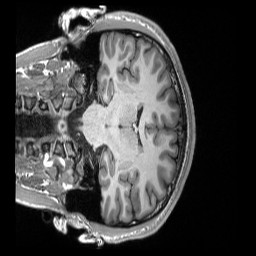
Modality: T1w
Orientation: coronal
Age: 19
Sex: male
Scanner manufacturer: siemens
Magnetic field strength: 3 T
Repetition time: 2.3 s
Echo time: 0.00298 s